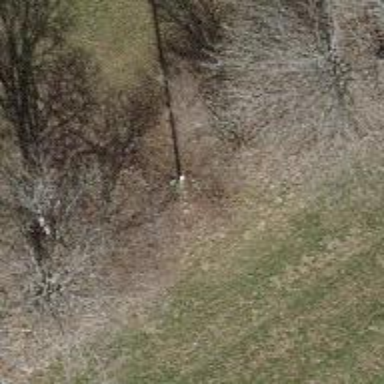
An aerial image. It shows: Power pole.